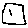
Label: square